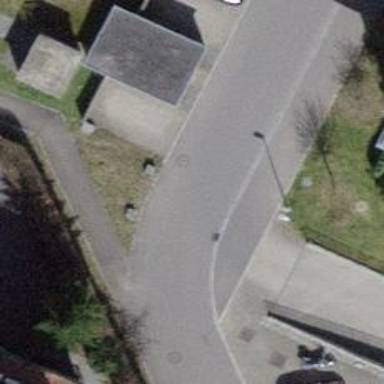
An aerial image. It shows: Paved living street.